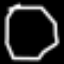
Label: octagon